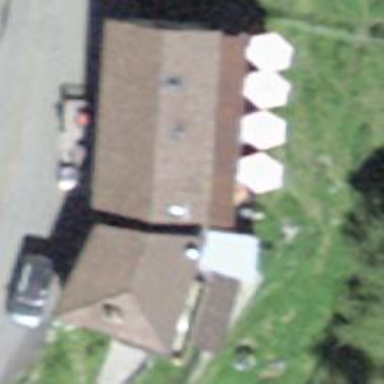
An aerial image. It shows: Restaurant.